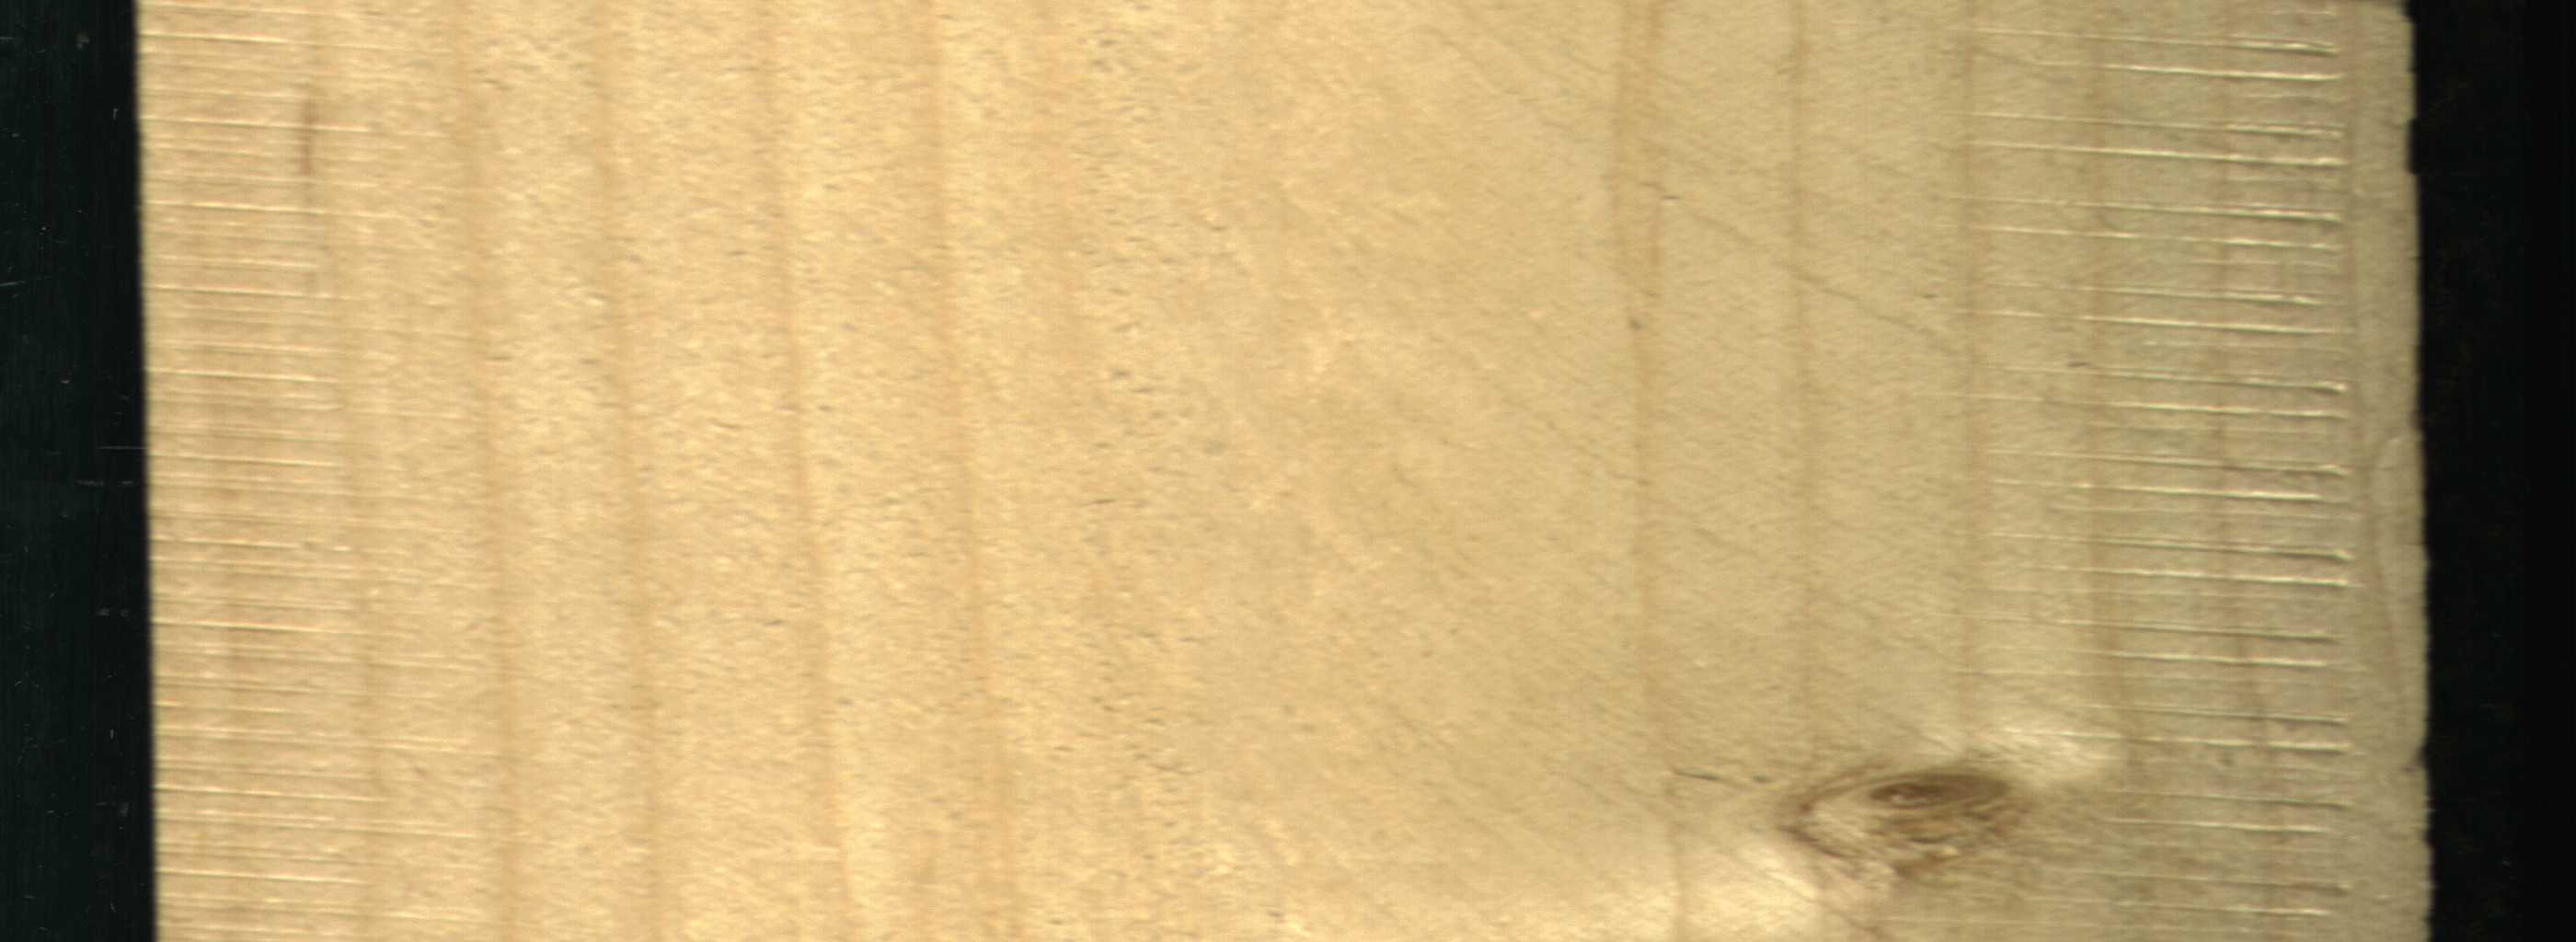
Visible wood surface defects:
Live_Knot